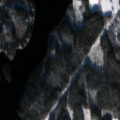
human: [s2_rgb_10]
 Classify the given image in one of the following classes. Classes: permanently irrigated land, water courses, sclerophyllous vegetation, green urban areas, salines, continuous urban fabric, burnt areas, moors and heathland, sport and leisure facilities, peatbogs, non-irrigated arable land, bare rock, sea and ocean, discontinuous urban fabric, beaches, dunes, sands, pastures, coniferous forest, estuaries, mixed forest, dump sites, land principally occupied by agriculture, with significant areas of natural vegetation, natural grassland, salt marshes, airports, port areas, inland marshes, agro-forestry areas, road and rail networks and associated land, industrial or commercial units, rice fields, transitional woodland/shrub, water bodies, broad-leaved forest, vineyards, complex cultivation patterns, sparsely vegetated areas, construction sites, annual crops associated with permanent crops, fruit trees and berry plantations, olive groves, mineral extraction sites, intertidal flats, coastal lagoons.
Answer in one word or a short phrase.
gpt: non-irrigated arable land, land principally occupied by agriculture, with significant areas of natural vegetation, coniferous forest, mixed forest, transitional woodland/shrub, water bodies